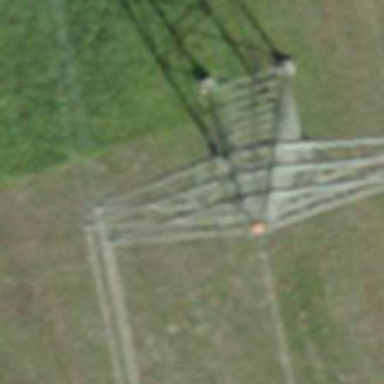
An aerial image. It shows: Lattice structure tower used for power transmission.